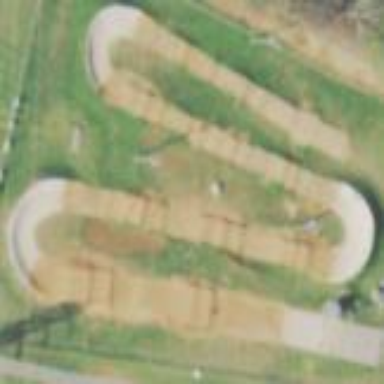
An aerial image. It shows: Cycling track on dirt surface in leisure land.